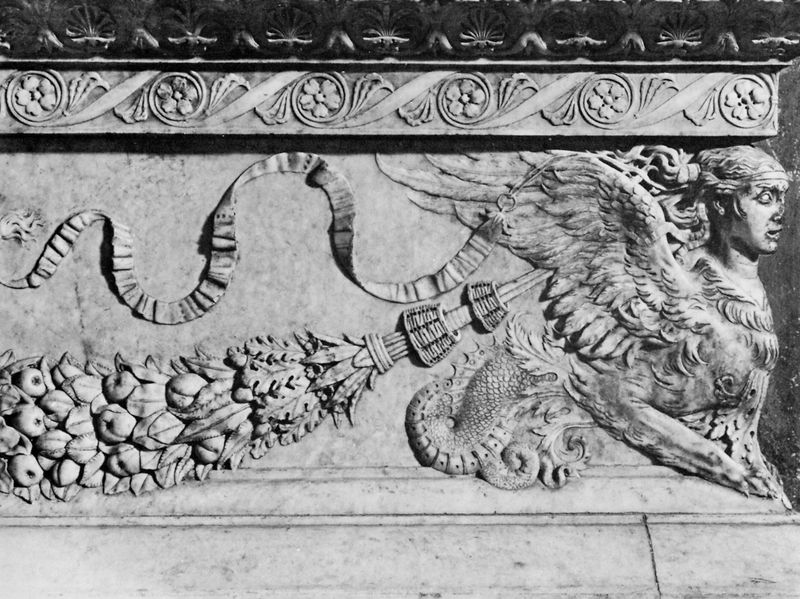
Titel: Detail des Marsuppini Monuments
Künstler: Gebrüder Alinari
Schlagwörter: blätter, flügel, körper, frau, grau, marmor, tier, ornament, architektur, gesicht, füllhorn, haare, locken, schuppen, früchte, schwanz, relief, äpfel, ecke, rand, detail, gestalt, foto, fotografie, antike, schlange, krallen, ranke, photo, fries, hellgrau, drache, antikisch, sphinx, akanthus, pranken, byzanz, palmettenfries, fruchtgirlande